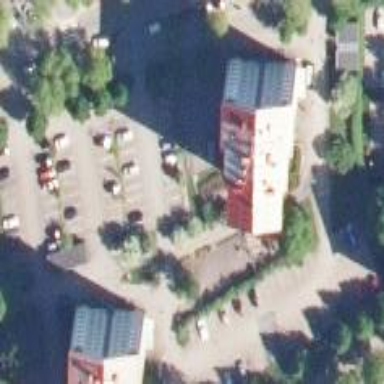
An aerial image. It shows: Parking area.